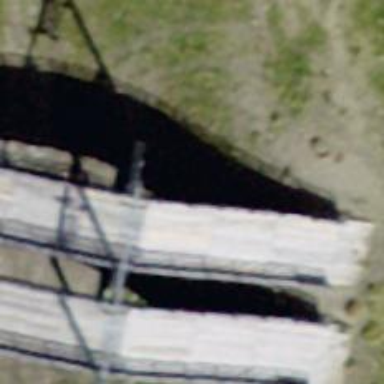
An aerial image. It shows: Pylon used for aerialway.